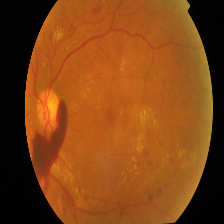
Diabetic retinopathy grade: Proliferative DR